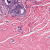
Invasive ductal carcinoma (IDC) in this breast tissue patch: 0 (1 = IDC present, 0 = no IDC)